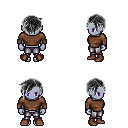
a pixel art fantasy rpg character, female body template, dark elf, purple skin, brown long-sleeve shirt, metal pants, gray pixie cut hairstyle, brown shoes, four views (front, back, left, right), 2x2 character sprite sheet, small pixel art, hard edges, no anti-aliasing